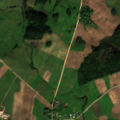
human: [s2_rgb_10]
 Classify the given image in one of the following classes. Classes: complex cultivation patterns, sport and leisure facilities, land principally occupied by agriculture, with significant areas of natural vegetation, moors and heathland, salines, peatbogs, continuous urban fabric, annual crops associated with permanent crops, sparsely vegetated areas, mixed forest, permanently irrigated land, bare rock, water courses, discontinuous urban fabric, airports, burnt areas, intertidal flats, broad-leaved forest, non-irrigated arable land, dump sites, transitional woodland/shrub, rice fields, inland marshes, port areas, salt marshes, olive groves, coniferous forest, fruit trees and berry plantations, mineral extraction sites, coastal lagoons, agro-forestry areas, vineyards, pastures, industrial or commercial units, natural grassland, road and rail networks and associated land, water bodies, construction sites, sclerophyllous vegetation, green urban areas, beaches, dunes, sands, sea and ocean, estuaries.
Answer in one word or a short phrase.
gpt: discontinuous urban fabric, non-irrigated arable land, pastures, complex cultivation patterns, land principally occupied by agriculture, with significant areas of natural vegetation, mixed forest